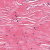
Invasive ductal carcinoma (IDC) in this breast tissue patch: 0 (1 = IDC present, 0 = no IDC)